Brain MRI, t2w sequence, axial 2D slice.
Patient: age 42, sex F, weight 78 kg, height 1.78 m
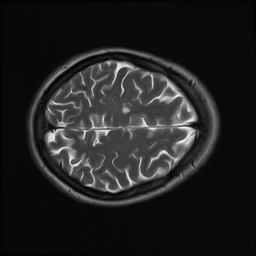